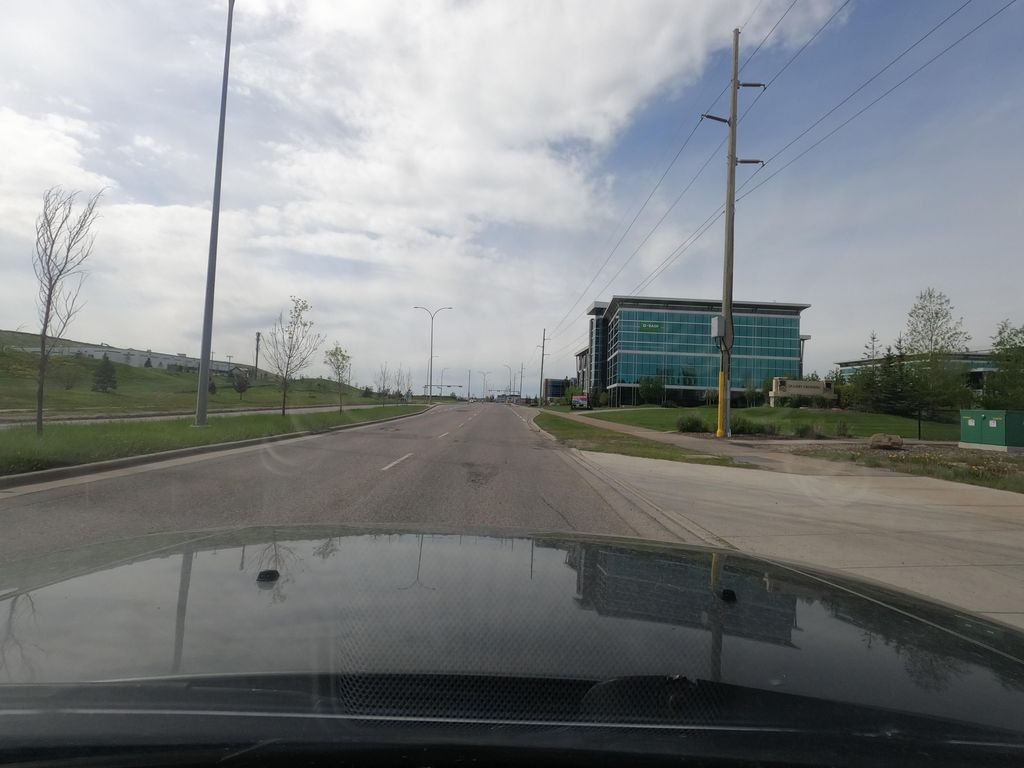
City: calgary